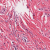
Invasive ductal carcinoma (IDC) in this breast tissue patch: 1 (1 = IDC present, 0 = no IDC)